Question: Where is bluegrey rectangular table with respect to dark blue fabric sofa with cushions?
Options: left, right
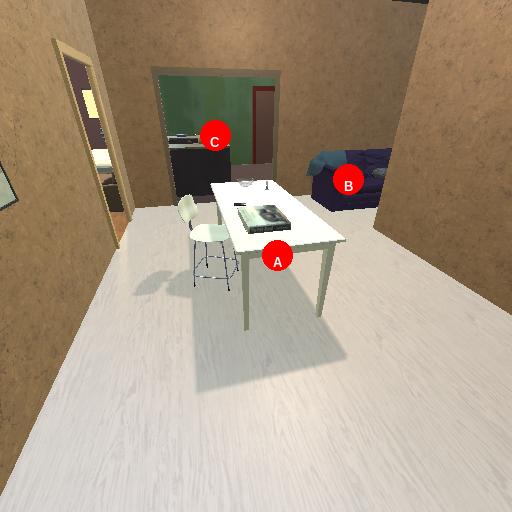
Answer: left